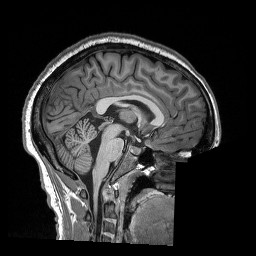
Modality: T1w
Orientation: sagittal